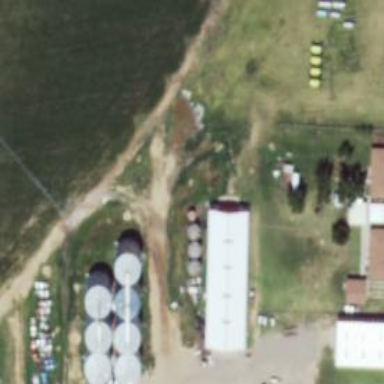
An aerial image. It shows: Silo.